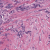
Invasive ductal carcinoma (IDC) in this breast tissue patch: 1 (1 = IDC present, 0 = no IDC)